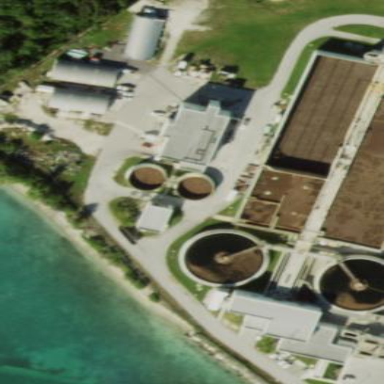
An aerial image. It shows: View of wastewater plant.